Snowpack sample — Loveland Pass, Silver Plume, Colorado, USA (2/11/26, 12:00 PM MST)
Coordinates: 39.663, -105.886
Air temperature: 35 °F
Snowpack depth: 82 cm
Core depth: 10 cm
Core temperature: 17.6 °F
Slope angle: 13°, slope face: 12°
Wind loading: high
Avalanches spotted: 1
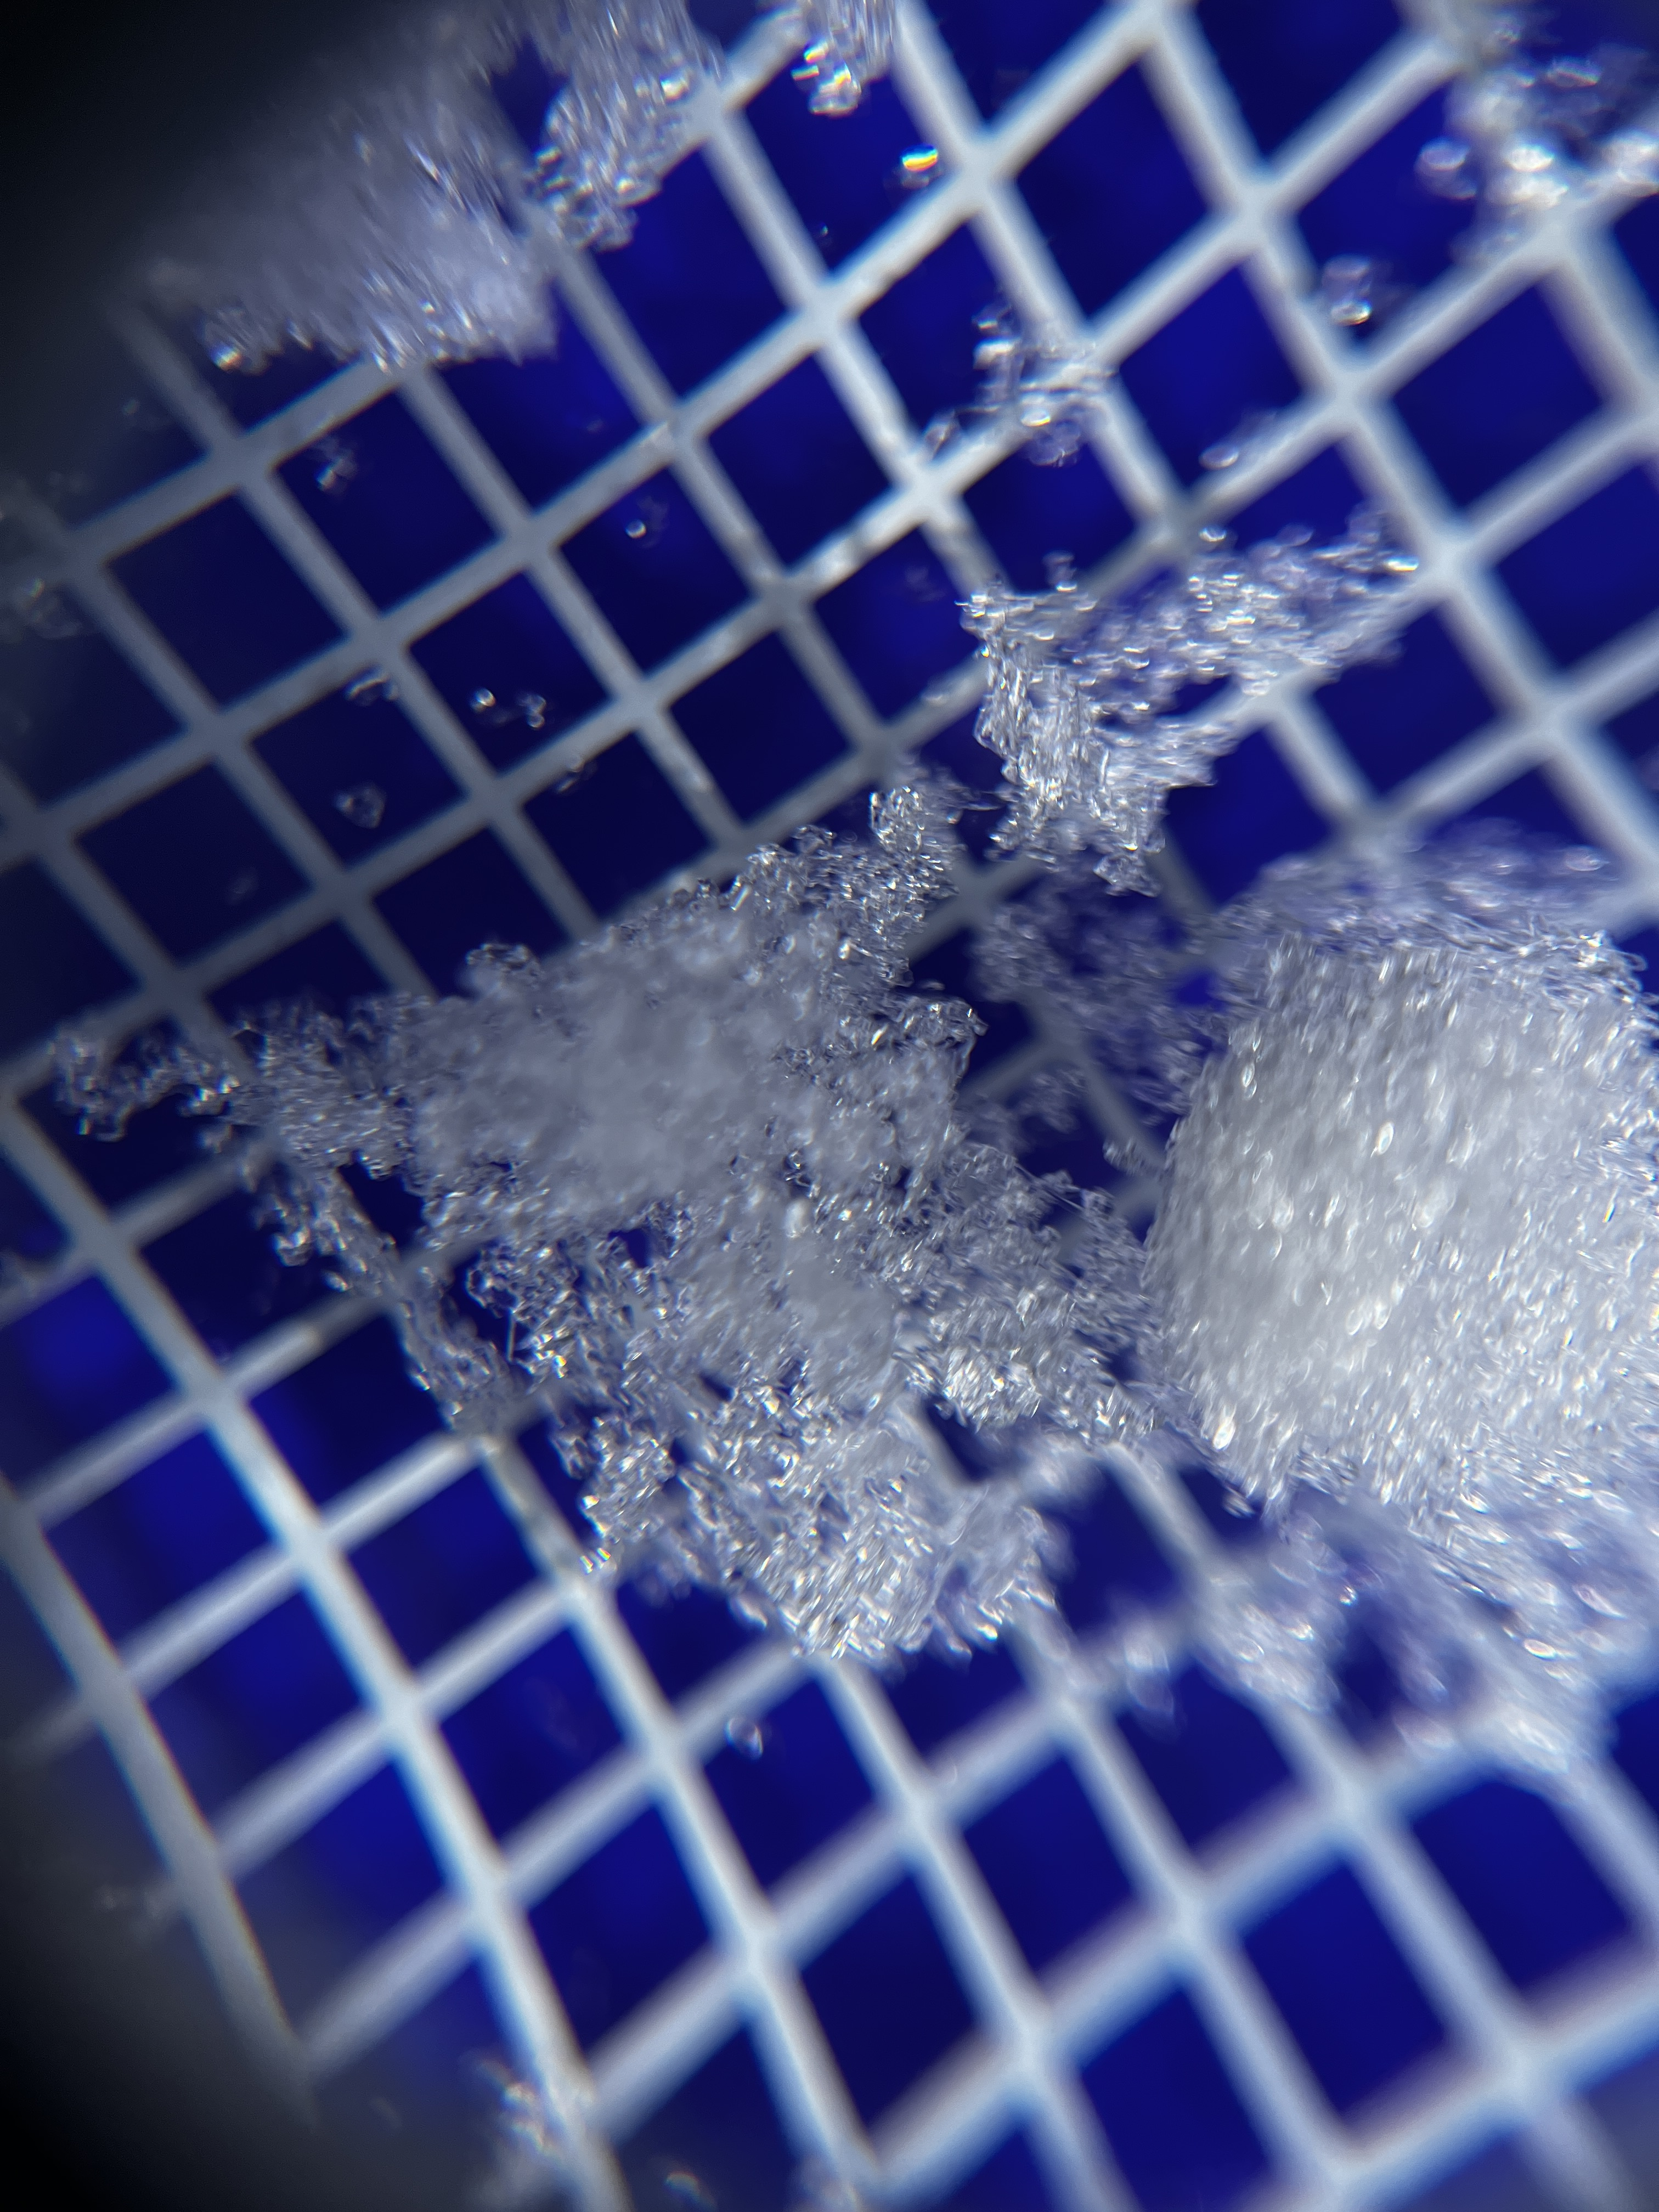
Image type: magnified_profile
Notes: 1 small avalanche spotted on the north side of the bowl, lots of wind loading